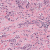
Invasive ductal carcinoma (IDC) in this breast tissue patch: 1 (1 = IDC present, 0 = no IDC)